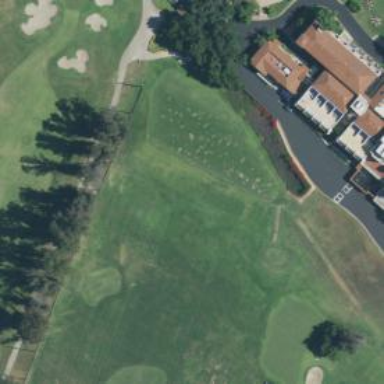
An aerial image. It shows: Golf tee on grassy land.